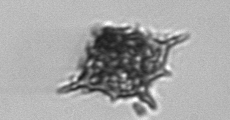
Label: Dictyocha